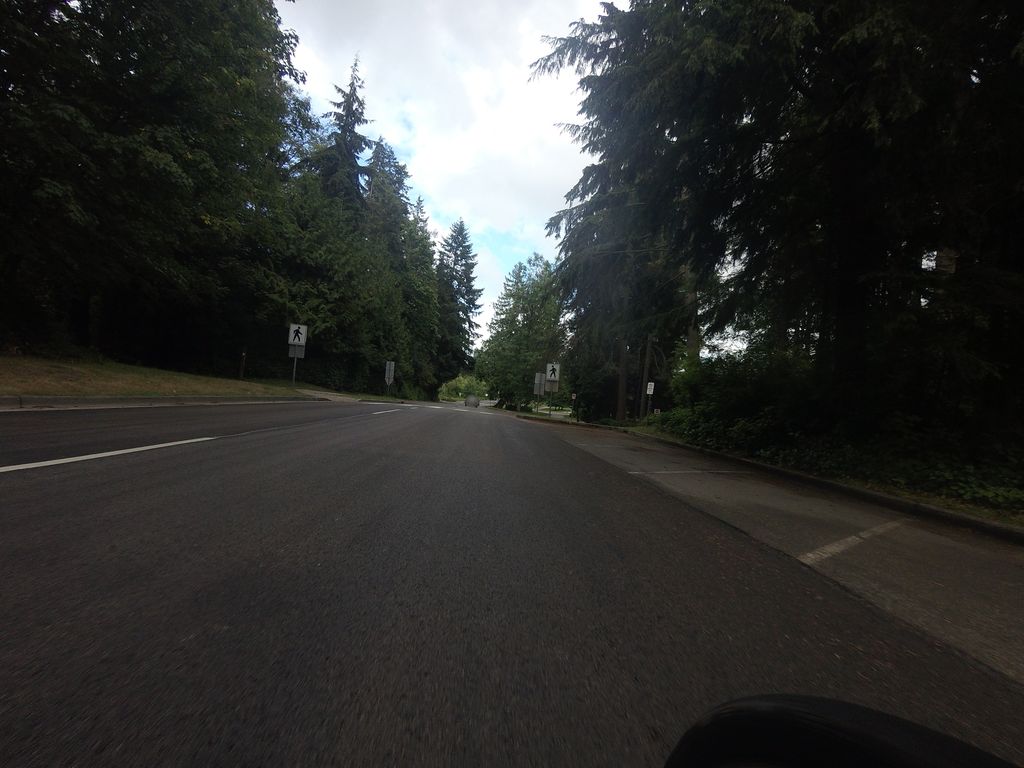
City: vancouver